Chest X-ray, PA view. Patient: 35 years old, sex M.
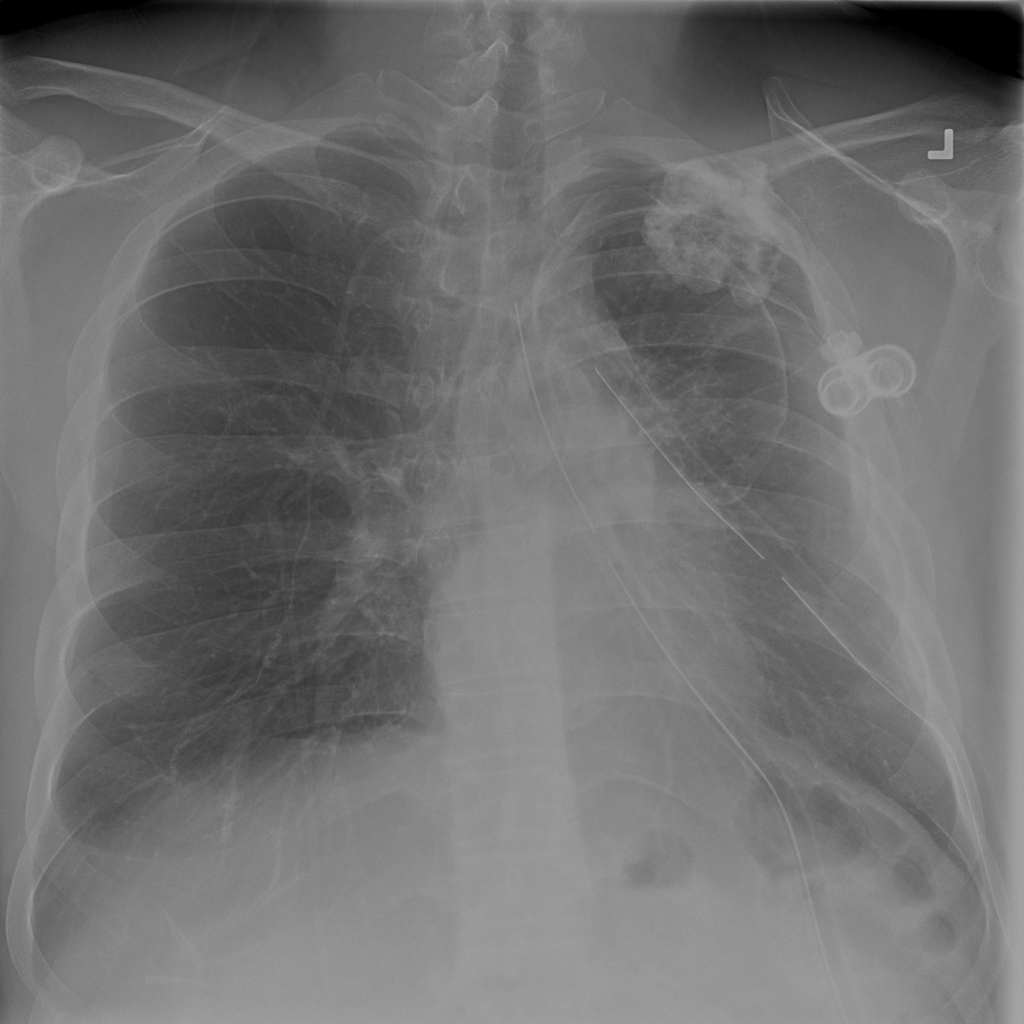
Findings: Mass, Pneumothorax